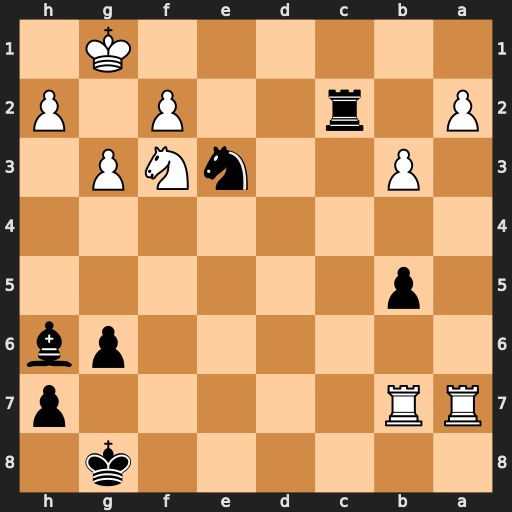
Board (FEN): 6k1/RR5p/6pb/1p6/8/1P2nNP1/P1r2P1P/6K1
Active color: b
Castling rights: -
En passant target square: -
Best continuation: Rc1+ Ne1 Rxe1#